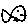
Label: fish